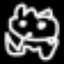
Label: frog